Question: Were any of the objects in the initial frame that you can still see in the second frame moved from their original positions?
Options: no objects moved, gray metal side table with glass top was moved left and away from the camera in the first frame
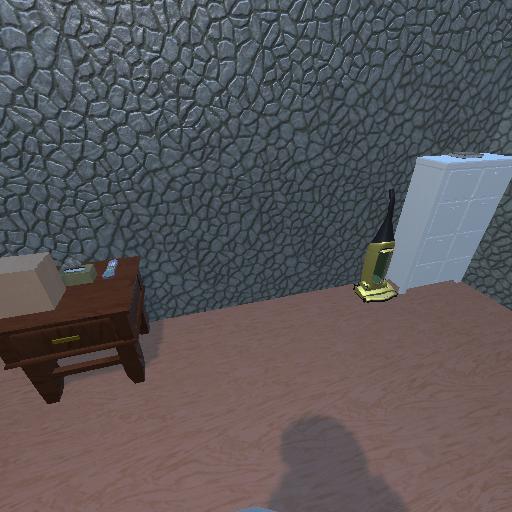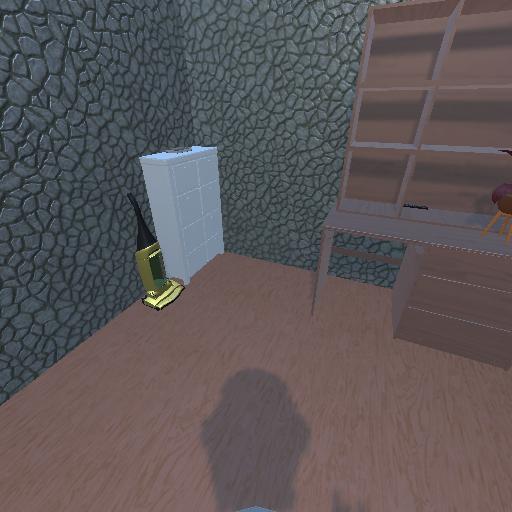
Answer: no objects moved